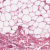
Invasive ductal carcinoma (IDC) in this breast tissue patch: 0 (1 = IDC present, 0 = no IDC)